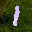
Label: 1